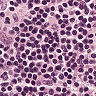
Metastatic tissue present: no